Question: I am transferring one of my Delphi project to QT
When I do GUI design, there is no button control in qml types

or I have to add button using code?
'''
Button {
//...
}
'''
Your comment welcome
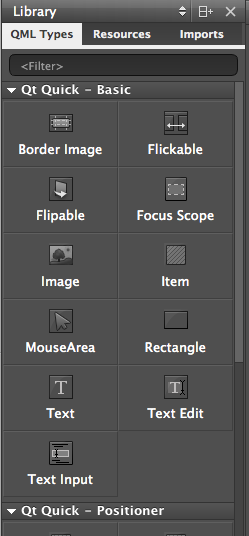
Answer: You should add <URL> to 'qml' file:
'''
import QtQuick.Controls 1.1
'''